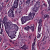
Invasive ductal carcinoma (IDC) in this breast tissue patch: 1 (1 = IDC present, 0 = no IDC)